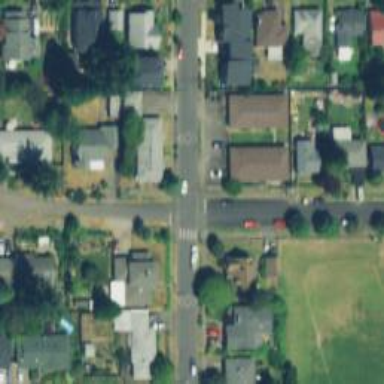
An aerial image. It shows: Residential road with asphalt surface. Sidewalk is present on the left side.